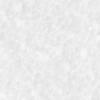
Label: no_change